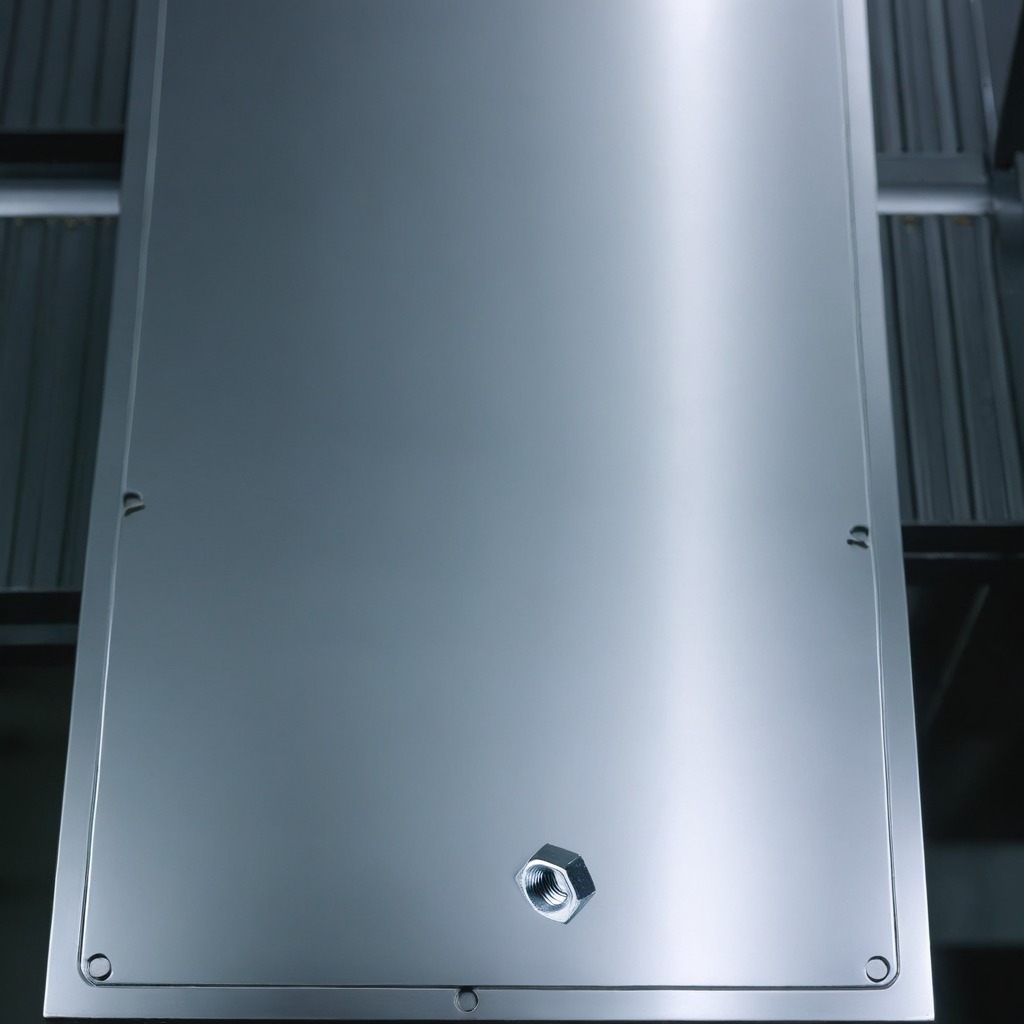
A metal nut is lying on the metal table in a machine shop under fluorescent lights.